Question: Hello i'm trying to take a screen shot of an Imageview that i have some drawing on it.
I'm able to do the drawing part and saving part because I used the
'''
"View v = view.getRootView();"
'''
To caputure the whole screen before and i see that it works because it can see it in gallery.
However i need to only capture the screenshot of a imageview at the moment(not whole screen) and i'm having trouble. When my user press the save button it want it to create a bmp of just the imageview. Currently it captures a blackscreen for me with my two method before. I thought it got the height and width right and it still doesn't work.
i'm getting my method 2 ideas from <URL>
but it is not working even though a lot of other questions are similar to it and i checked them all out.
'''
//In constructor to let u guys know how i set up the imageView
imageView.setImageBitmap(bitmap);
...
imageView = (ImageView) this.findViewById(R.id.ImageView);
...
'''
Method 1 to capture screen shot of the imageView
'''
Bitmap bm = Bitmap.createBitmap(imageView.getWidth(), imageView.getHeight(), Bitmap.Config.ARGB_8888);
'''
method 2 to capture screen shot of the imageView
'''
View z = (ImageView) findViewById(R.id.ImageView);
z.setDrawingCacheEnabled(true);
int totalHeight = z.getHeight();
int totalWidth = z.getWidth();
z.layout(0, 0, totalWidth, totalHeight);
z.buildDrawingCache(true);
Bitmap bm = Bitmap.createBitmap(z.getDrawingCache());
z.setDrawingCacheEnabled(false);
Toast.makeText(Draw.this, "Taking Screenshot", Toast.LENGTH_SHORT).show();
MediaStore.Images.Media.insertImage(getContentResolver(), bm, null, null);
'''
XML here:
'''
<RelativeLayout xmlns:android="http://schemas.android.com/apk/res/android"
xmlns:tools="http://schemas.android.com/tools"
android:id="@+id/RL"
android:layout_width="match_parent"
android:layout_height="match_parent"
android:paddingBottom="@dimen/activity_vertical_margin"
android:paddingLeft="@dimen/activity_horizontal_margin"
android:paddingRight="@dimen/activity_horizontal_margin"
android:paddingTop="@dimen/activity_vertical_margin"
tools:context=".Draw" >
<ImageView
android:id="@+id/ImageView"
android:layout_width="wrap_content"
android:layout_height="wrap_content"
android:layout_above="@+id/btnLoad2"
android:layout_alignParentLeft="true"
android:layout_alignParentRight="true"
android:layout_alignParentTop="true"
android:src="@drawable/ic_launcher" />
<Button
android:id="@+id/BtnSave"
android:layout_width="wrap_content"
android:layout_height="wrap_content"
android:layout_alignRight="@+id/ImageView"
android:layout_alignTop="@+id/btnLoad2"
android:text="Save Picture" />
<Button
android:id="@+id/btnLoad2"
style="?android:attr/buttonStyleSmall"
android:layout_width="wrap_content"
android:layout_height="wrap_content"
android:layout_alignLeft="@+id/ImageView"
android:layout_alignParentBottom="true"
android:layout_marginBottom="40dp"
android:layout_toLeftOf="@+id/BtnSave"
android:text="@string/Load" />
</RelativeLayout>
'''

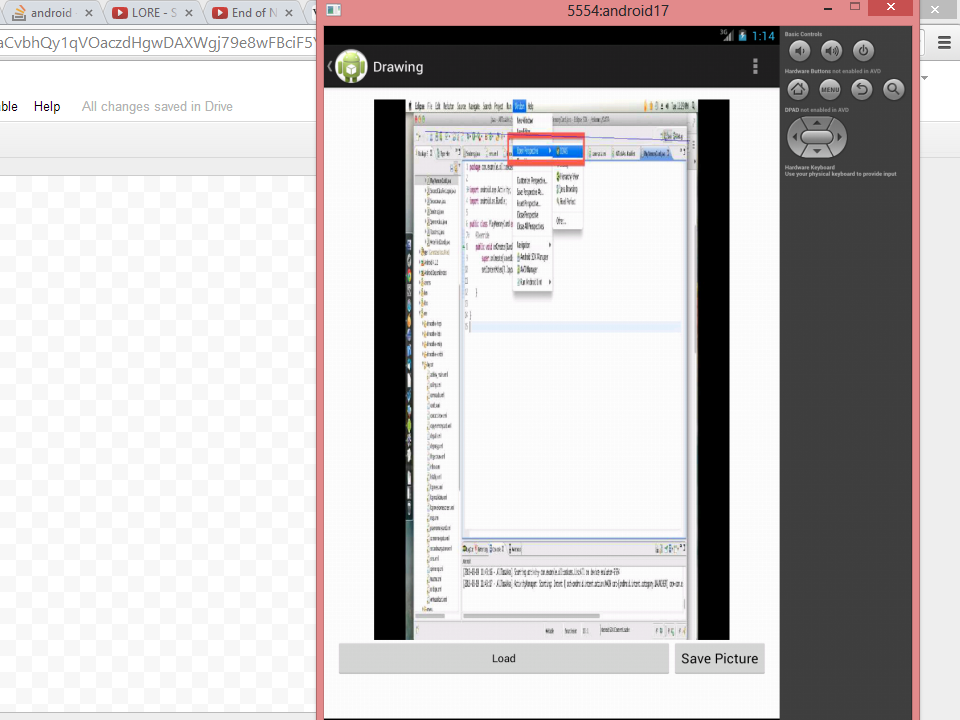
Answer: Why are you calling 'z.buildDrawingCache(true)' ?
This should be sufficent to create a bitmap of your View
'''
View z = (ImageView) findViewById(R.id.ImageView);
z.setDrawingCacheEnabled(true);
Bitmap bitmap = Bitmap.createBitmap(v.getDrawingCache());
'''